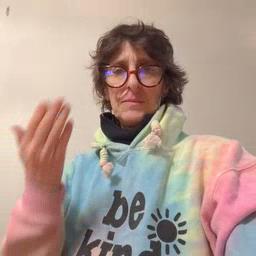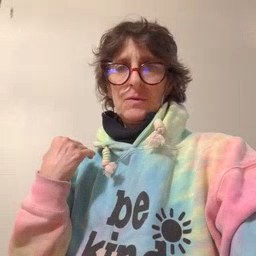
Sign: before